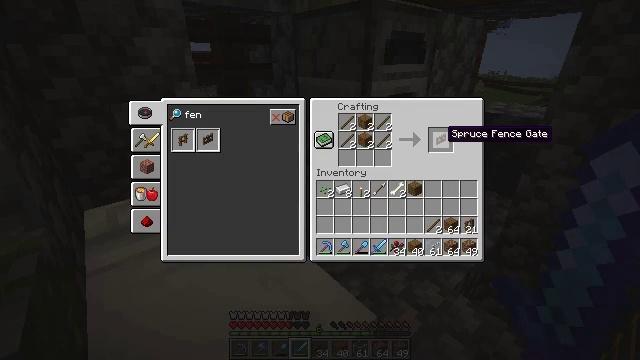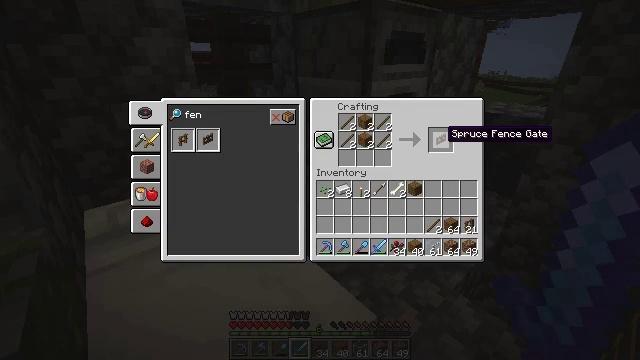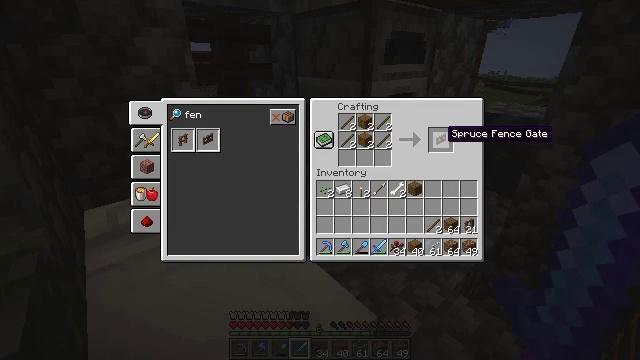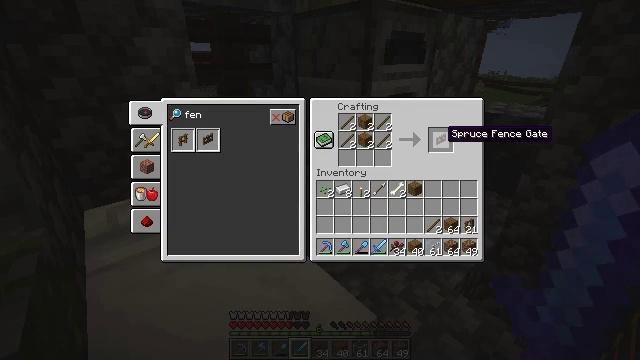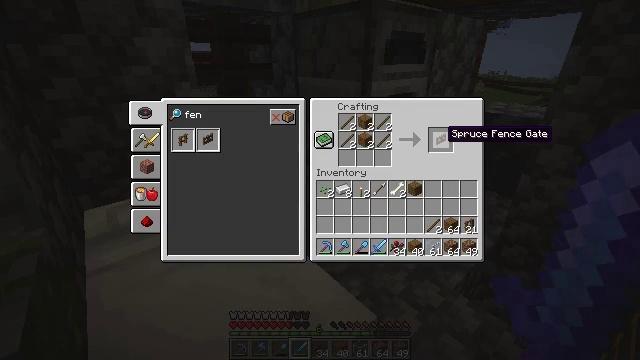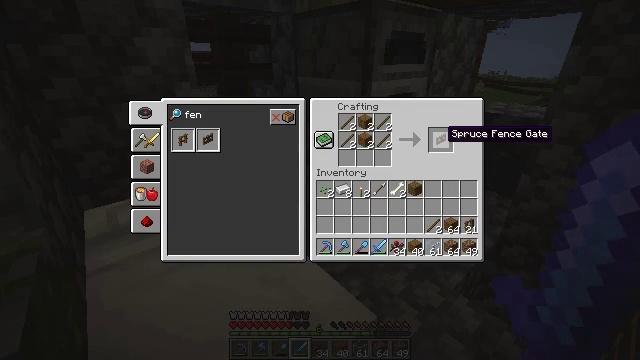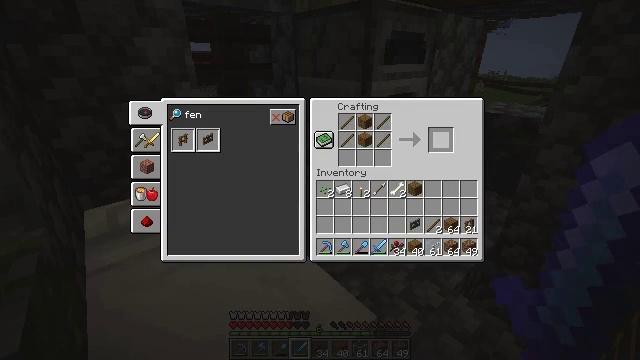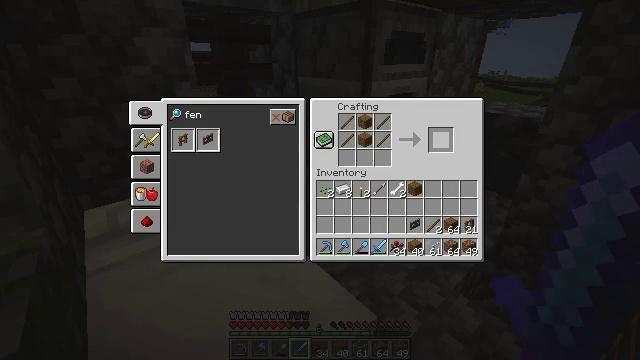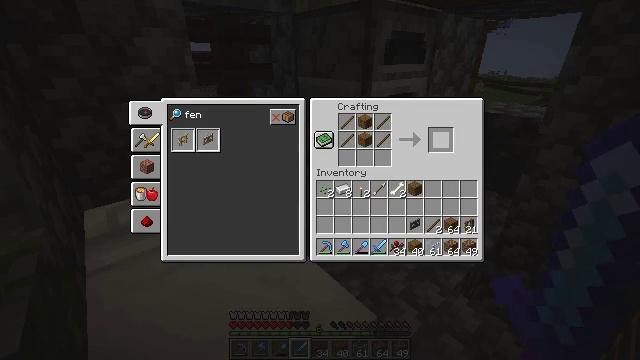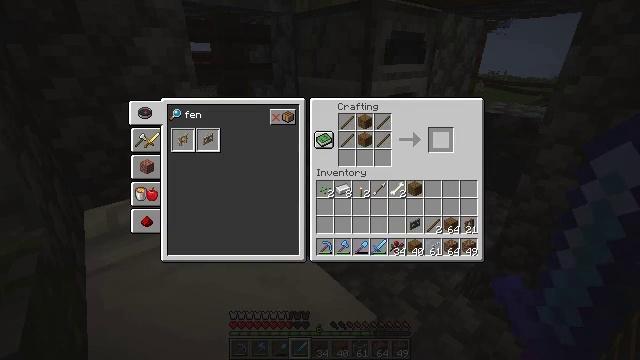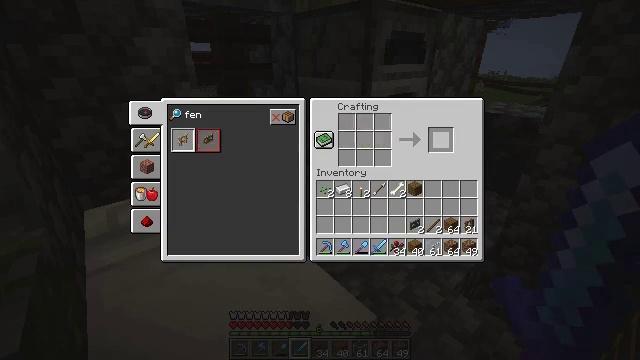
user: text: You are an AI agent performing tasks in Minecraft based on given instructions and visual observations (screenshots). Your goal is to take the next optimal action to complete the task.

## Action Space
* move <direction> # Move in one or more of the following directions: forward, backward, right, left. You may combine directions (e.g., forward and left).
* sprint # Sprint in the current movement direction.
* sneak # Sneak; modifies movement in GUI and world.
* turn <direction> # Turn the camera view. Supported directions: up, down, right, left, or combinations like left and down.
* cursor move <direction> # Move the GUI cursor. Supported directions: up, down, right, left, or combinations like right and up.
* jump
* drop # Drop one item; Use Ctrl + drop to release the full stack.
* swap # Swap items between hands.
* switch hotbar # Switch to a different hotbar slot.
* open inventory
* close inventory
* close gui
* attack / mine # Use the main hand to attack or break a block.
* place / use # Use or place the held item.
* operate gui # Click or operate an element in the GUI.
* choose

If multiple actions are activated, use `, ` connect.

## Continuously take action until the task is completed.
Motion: motion action
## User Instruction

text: Make a spruce fence gate with sticks and spruce planks.
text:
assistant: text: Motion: sneak
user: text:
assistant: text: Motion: sneak
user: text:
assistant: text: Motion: sneak
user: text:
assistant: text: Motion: sneak
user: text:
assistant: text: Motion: sneak
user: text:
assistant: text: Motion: sneak, operate gui
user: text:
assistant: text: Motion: sneak, operate gui
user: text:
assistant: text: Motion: sneak
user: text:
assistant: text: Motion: sneak
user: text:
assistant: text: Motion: sneak
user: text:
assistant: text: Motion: sneak